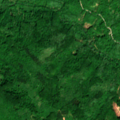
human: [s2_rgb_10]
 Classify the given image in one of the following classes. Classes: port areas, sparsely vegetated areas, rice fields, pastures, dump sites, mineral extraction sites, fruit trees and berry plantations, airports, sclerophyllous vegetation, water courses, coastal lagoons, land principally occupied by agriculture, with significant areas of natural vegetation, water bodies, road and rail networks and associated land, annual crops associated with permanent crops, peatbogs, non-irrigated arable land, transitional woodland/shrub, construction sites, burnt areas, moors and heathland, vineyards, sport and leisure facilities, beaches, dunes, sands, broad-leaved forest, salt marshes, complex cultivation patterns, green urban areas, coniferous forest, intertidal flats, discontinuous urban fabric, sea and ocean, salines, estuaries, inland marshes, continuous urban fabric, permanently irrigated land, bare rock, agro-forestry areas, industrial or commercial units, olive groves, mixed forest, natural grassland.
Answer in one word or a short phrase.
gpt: broad-leaved forest, transitional woodland/shrub